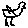
Label: bird